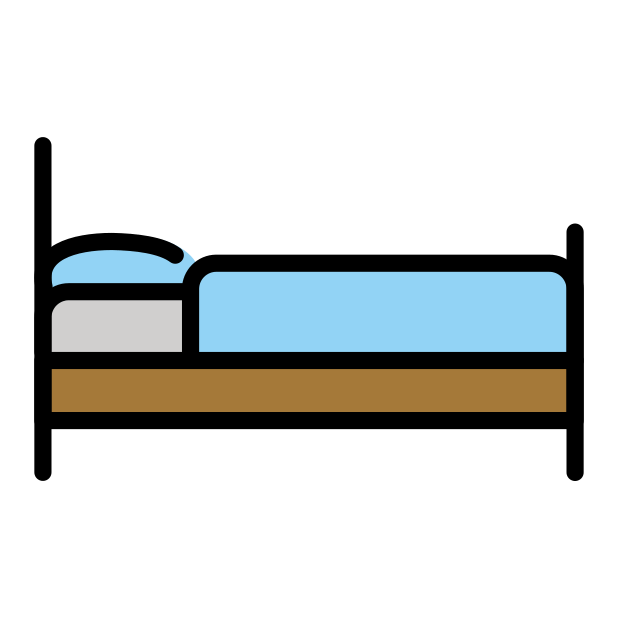
Emoji: 🛏
Name: bed
Unicode: 0x1f6cf